Interaction volume radius: 10 \u00c5
Interaction volume height: 10 \u00c5
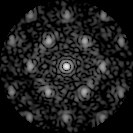
Disorder parameter: 0.4784